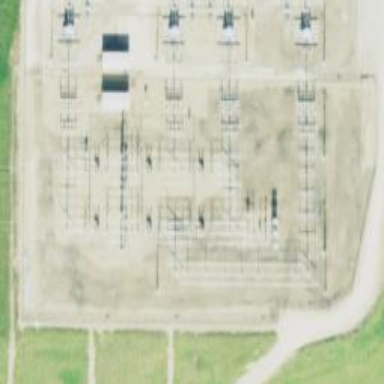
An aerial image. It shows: Switch for power supply.